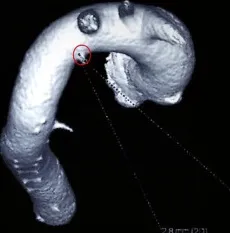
Preoperative examinations. (B) Three-dimensional CT showed a break in the aortic wall (big red circle points to the aortic breakage).
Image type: radiology (ct)